Aerial crown-view tile of a tropical tree (Barro Colorado Island, Panama), acquired 20250512:
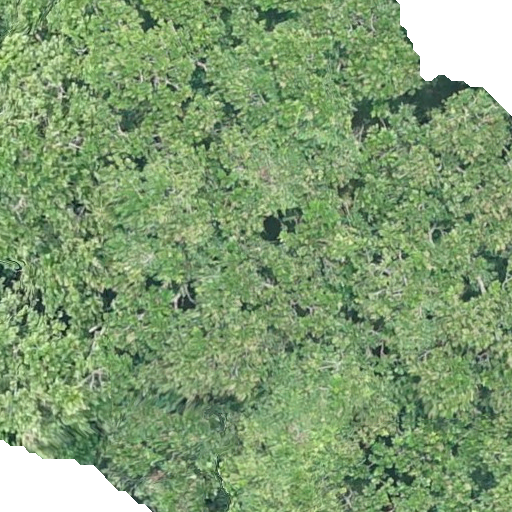
Species: Anacardium excelsum
GBIF accepted scientific name: Anacardium excelsum
Crown area: 523.988 m²